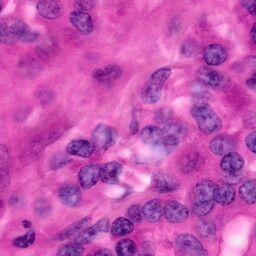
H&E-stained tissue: Pancreatic